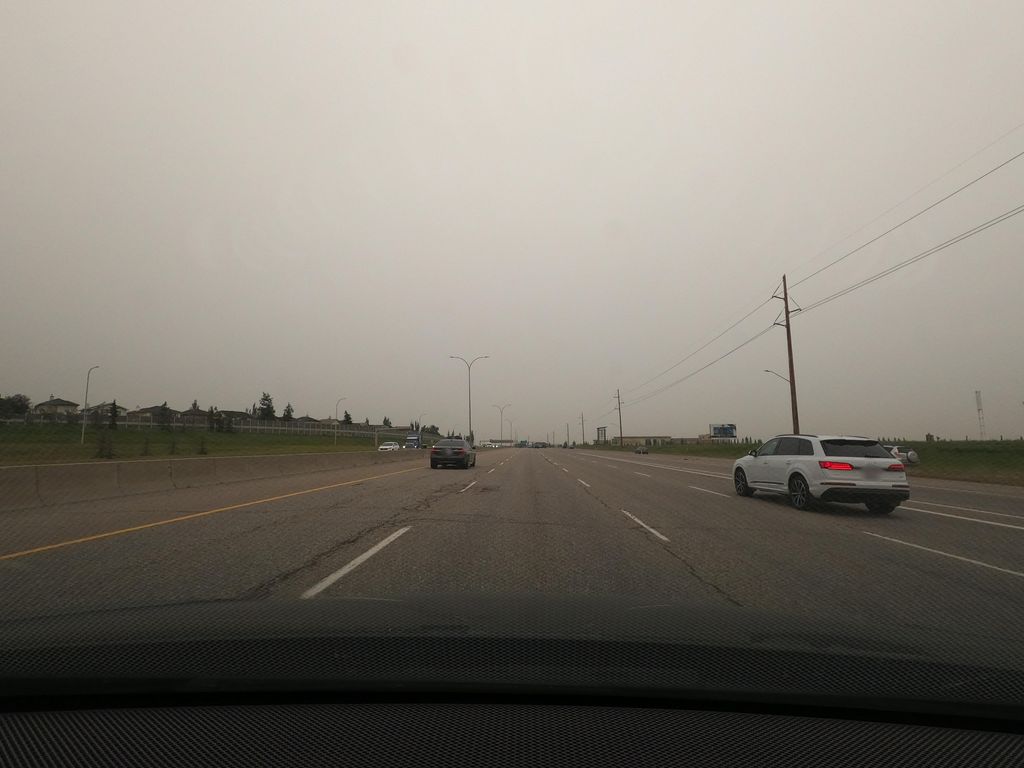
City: calgary